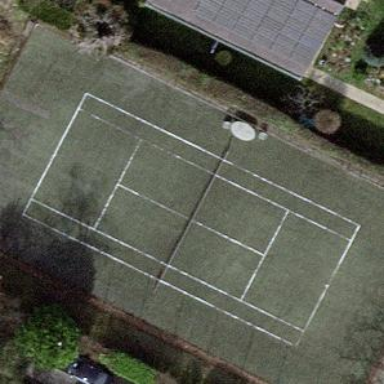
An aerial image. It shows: Tennis court in leisure pitch.